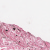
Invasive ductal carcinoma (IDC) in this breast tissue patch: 0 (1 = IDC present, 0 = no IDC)